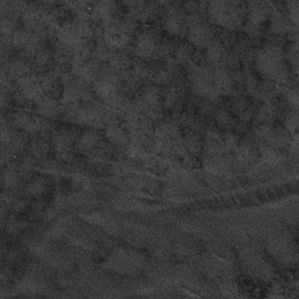
Label: frost